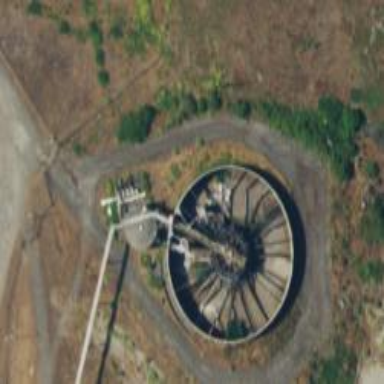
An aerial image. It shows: Ruined building that was once storage tank.